Question: I've a 'dockerfile' and a 'docker-compose'
When I try to run 'docker-compose' this happens

Does someone know how to it?
'dockerfile'
'''
FROM node
RUN apt-get update && apt-get install -y --no-install-recommends build-essential && apt-key adv --keyserver hkp://keyserver.ubuntu.com:80 --recv EA312927 && echo "deb http://repo.mongodb.org/apt/ubuntu xenial/mongodb-org/3.2 multiverse" | tee /etc/apt/sources.list.d/mongodb-org-3.2.list && apt-get update && apt-get install -y mongodb-org
RUN useradd --user-group --create-home --shell /bin/false app && npm install --global npm
ENV HOME=/home/app
COPY package.json $HOME/library/
RUN chown -R app:app $HOME/*
USER root
WORKDIR $HOME/library
RUN npm install --silent --progress=false
COPY . $HOME/library
RUN chown -R app:app $HOME/*
RUN npm install --build-from-source bcrypt
CMD ["npm", "start"]
'''
'docker-compose'
'''
version: '2'
services:
db:
image: mongo
command: "mongod"
ports:
- "27018:27018"
library:
build:
context: .
dockerfile: Dockerfile
command: node_modules/.bin/nodemon --exec npm start
environment:
NODE_ENV: development
ports:
- 3000:3000
volumes:
- .:/home/app/library
- /home/app/library/node_modules
links:
- db
'''
Running 'docker ps -a' <URL>
First container 'docker log' <URL>
Second container 'docker log' <URL>
'''
mongoose.connect(config.database);
'''
That's how I am connecting the 'database' on 'server.js'
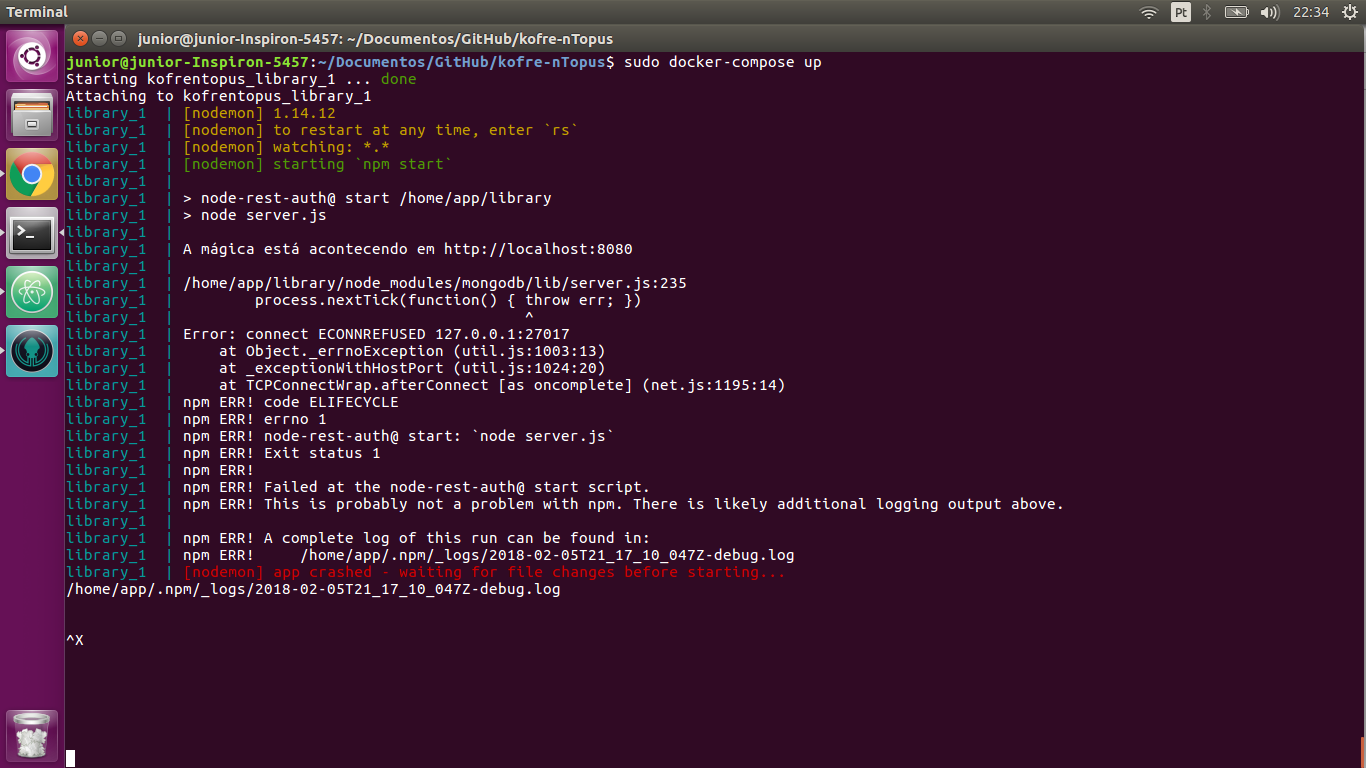
Answer: Your Docker Compose file has the MongoDB Ports as 27018=>27018 but the error from your node application is saying it is trying to connect to 127.0.0.1:27017.
Because of how Docker's networking works (which is all kinds of awesome) you should change the port to be 27017 not 27018 in your Compose file & update the MongoDB connection string in your Node app to 'db:27017'.
You shouldn't use 127.0.0.1 within Docker as it expects that whatever you are connecting to is running on within the same container.